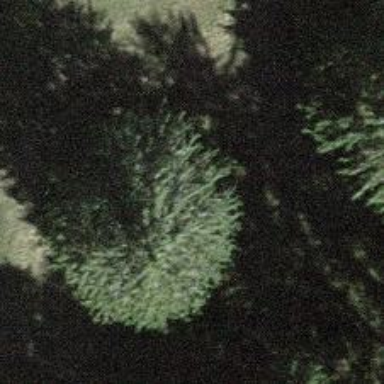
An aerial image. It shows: Single tag "natural: tree."